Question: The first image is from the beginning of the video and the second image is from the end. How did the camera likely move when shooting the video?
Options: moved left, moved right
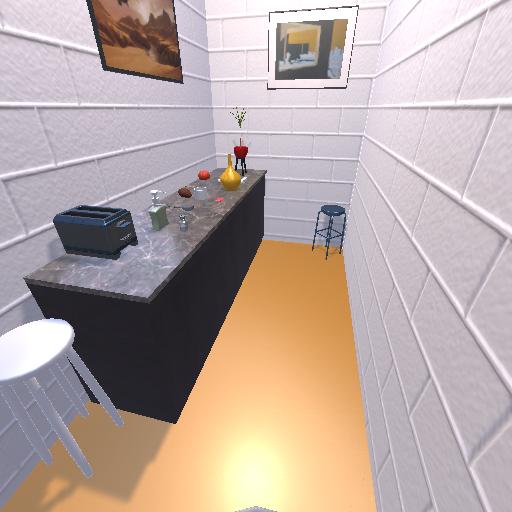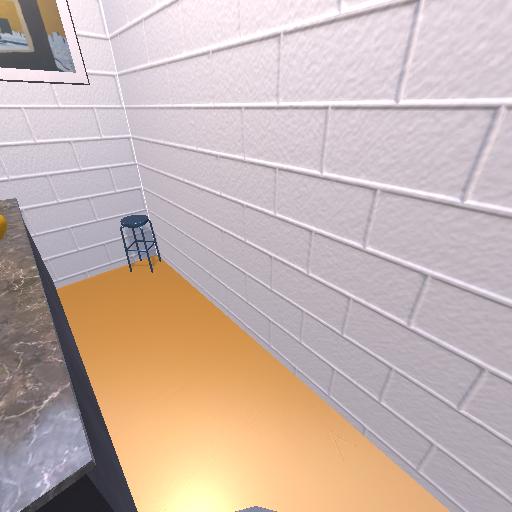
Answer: moved left